Question: I've been looking at ideas to change the current UI of an iPad app and I've found <URL> to be something that looks very useful for us. Although, I'm not sure how they created the vertical tabs but from my online research I'm hearing mix messages as what to do. I'm curious what the safest way to recreate this so that I will not break any view controllers and their methods.
We support iOS >5.0
Here is a screenshot of the specific "folder tab" type I'm trying to recreate.

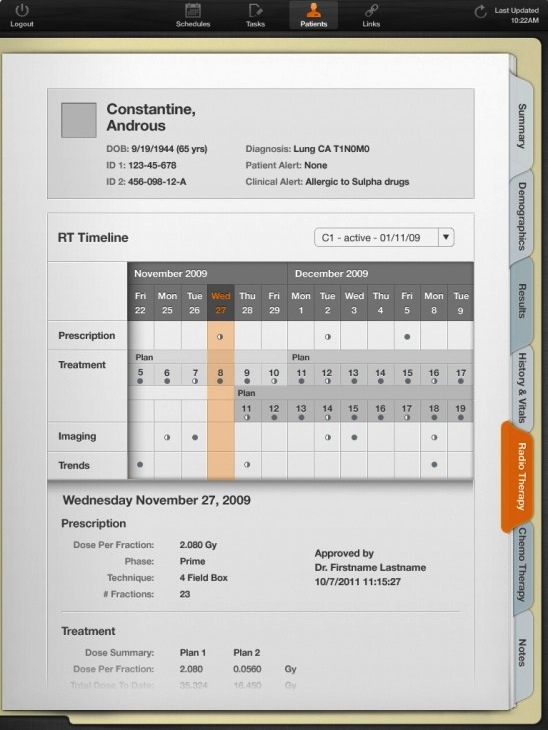
Answer: Ok so I figured it out using <URL> example, this is what I came up with quickly: